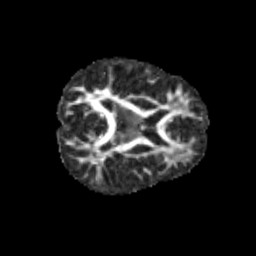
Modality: FA
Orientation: axial
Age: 9
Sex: male
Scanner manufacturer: siemens
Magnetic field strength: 3 T
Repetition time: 3.8 s
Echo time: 0.07 s